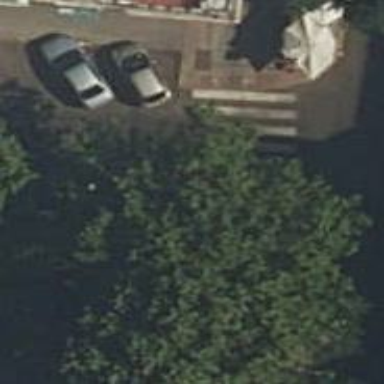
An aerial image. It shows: Uncontrolled zebra crossing on the road.